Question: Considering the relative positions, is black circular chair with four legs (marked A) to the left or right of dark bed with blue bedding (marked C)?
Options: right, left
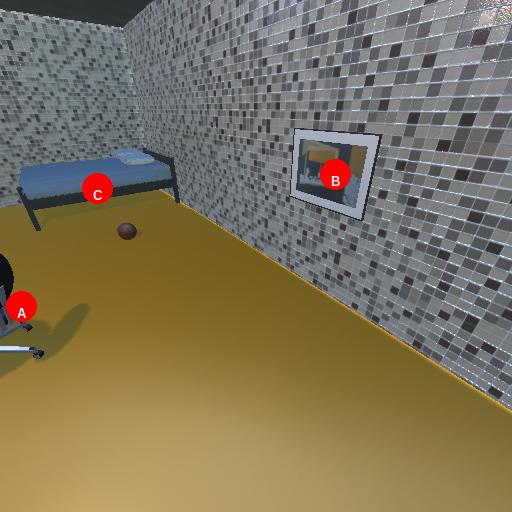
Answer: right